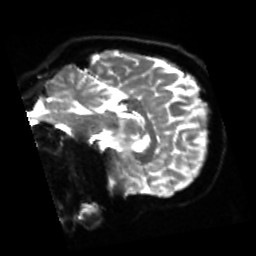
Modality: sbref
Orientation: sagittal
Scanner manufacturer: siemens
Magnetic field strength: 3 T
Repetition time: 4 s
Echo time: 0.0594 s